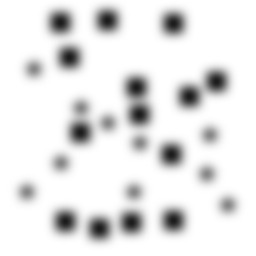
Squares: 14
Triangles: 0
Stars: 10
Total shapes: 24